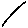
Label: line